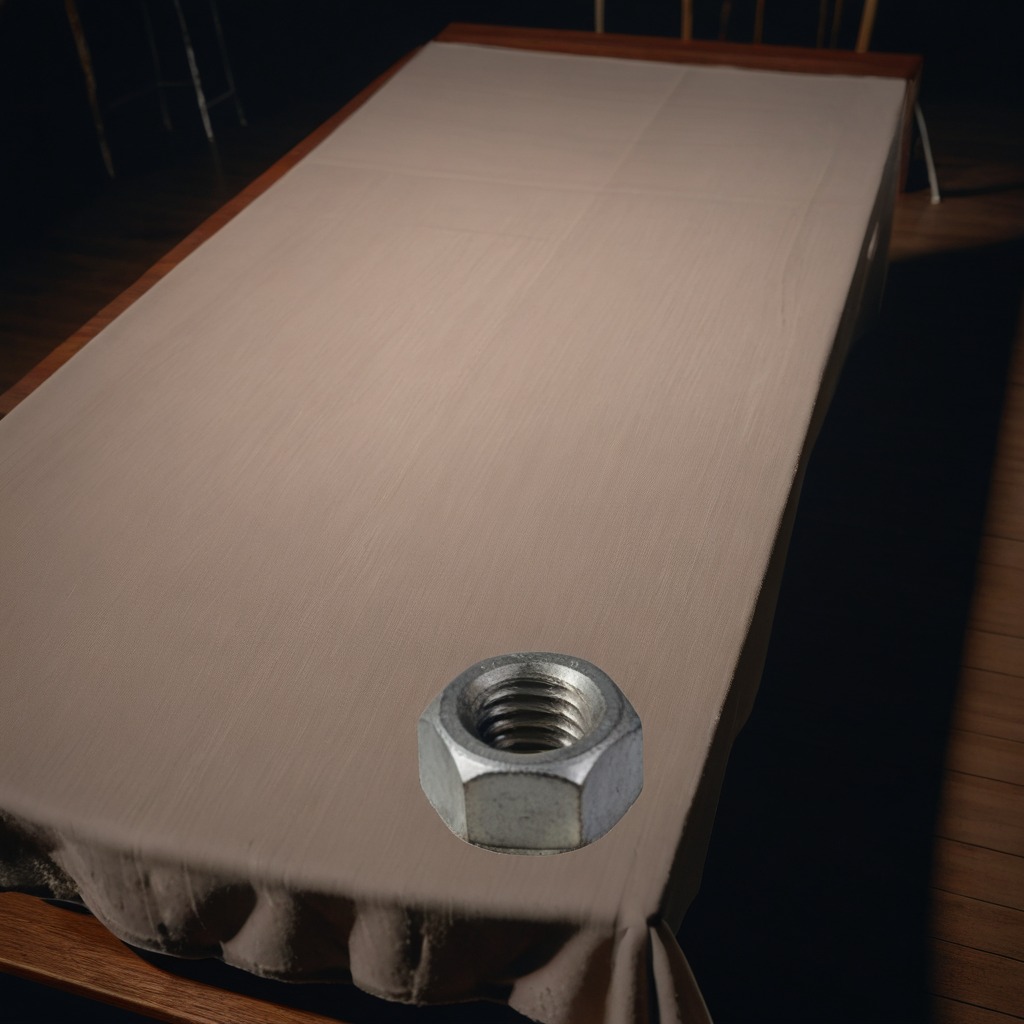
A metal nut lying on a wooden table inside a workshop at night.